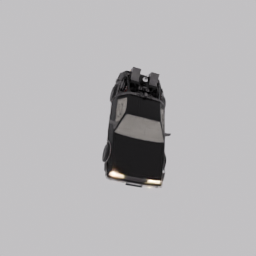
Label: mechanical